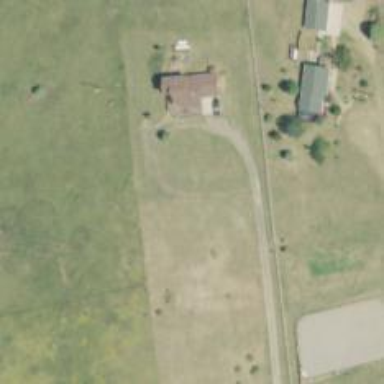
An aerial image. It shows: Driveway.